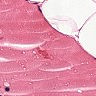
Metastatic tissue present: no